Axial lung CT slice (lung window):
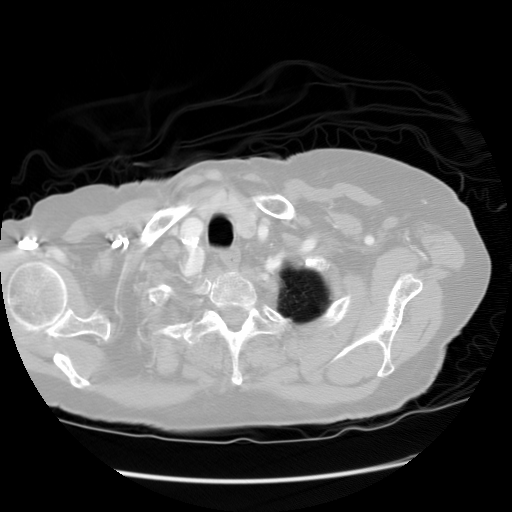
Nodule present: no